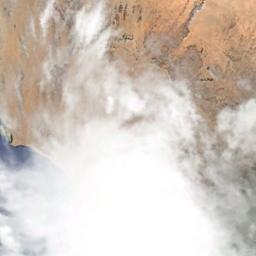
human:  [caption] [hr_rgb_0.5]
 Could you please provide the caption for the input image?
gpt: Large group of white clouds on yellow land and blue sea .

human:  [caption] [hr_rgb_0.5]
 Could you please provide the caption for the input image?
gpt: The white cloud is above bare land and blue sea .

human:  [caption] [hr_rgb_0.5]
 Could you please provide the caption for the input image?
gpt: A large cloud of white clouds floated over the farmland .

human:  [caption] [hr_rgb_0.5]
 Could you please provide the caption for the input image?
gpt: The stratus clouds are located above the sea and the wasteland .

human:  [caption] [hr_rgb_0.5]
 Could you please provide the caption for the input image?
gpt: One piece of thick white cloud over a shore .